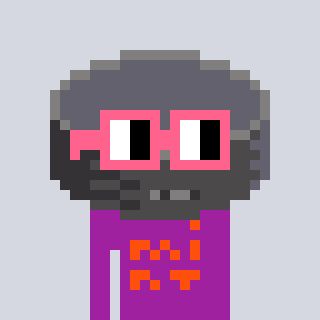
a pixel art character with square pink glasses, a hockey puck-shaped head and a magenta-colored body on a cool background